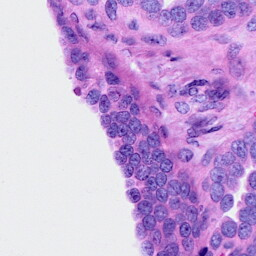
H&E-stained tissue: Ovarian